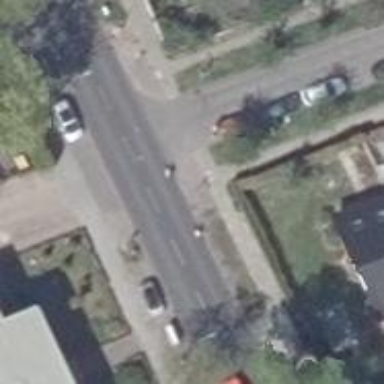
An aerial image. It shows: Residential road.